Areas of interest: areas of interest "Shopping Mall"
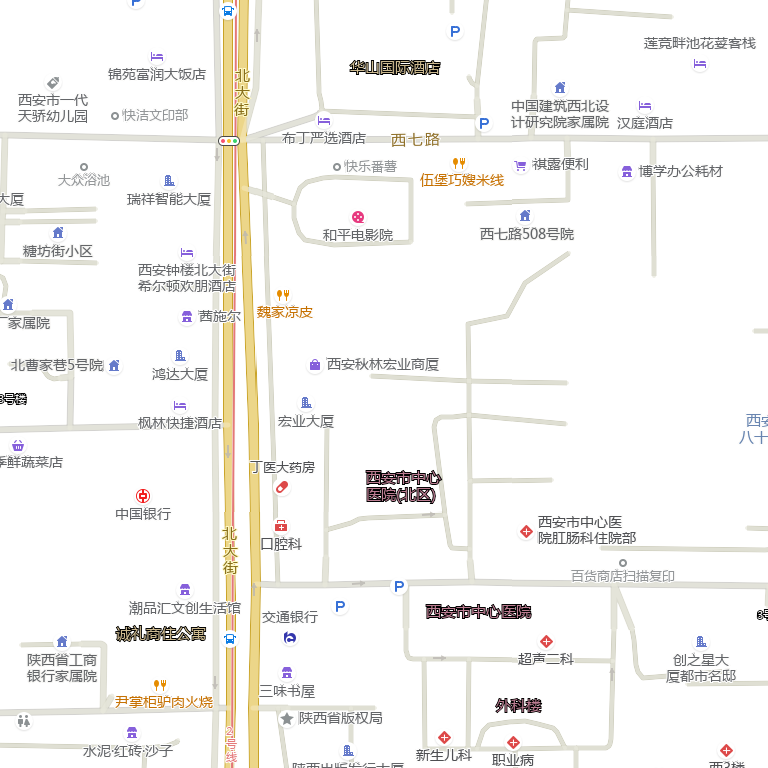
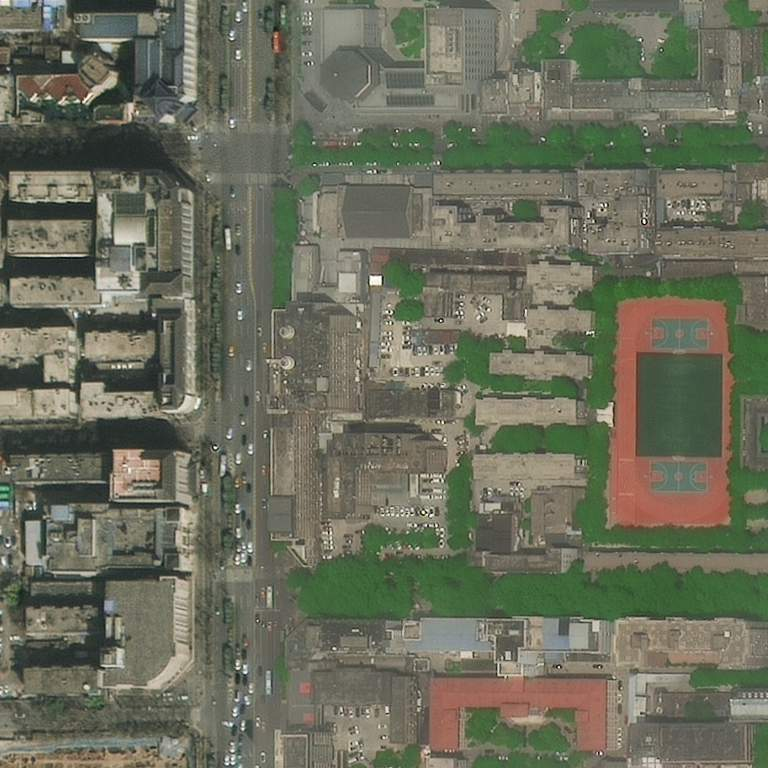